Interaction volume radius: 5 \u00c5
Interaction volume height: 15 \u00c5
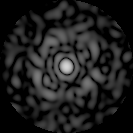
Disorder parameter: 0.8237